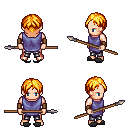
a pixel art fantasy rpg character, male body template, human, light skin, chain tabard jacket, metal pants, light blonde parted hairstyle, leather bracers, gray slippers, spear, four views (front, back, left, right), 2x2 character sprite sheet, small pixel art, hard edges, no anti-aliasing